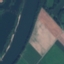
Land use / land cover: River